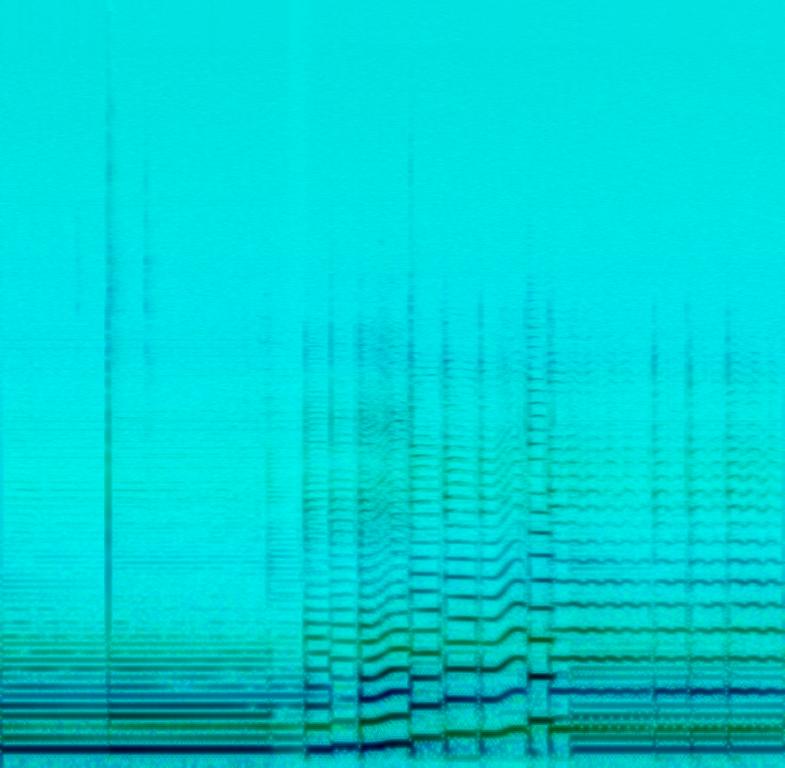
The low quality recording features a groovy bass guitar being played with chorus effect on. The sound of the bass is kind of leaning towards left, which makes the stereo image unbalanced.